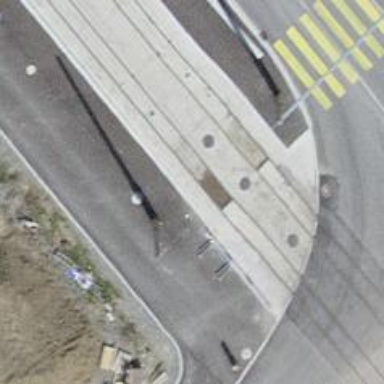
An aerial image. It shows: Tram crossing on the railway.